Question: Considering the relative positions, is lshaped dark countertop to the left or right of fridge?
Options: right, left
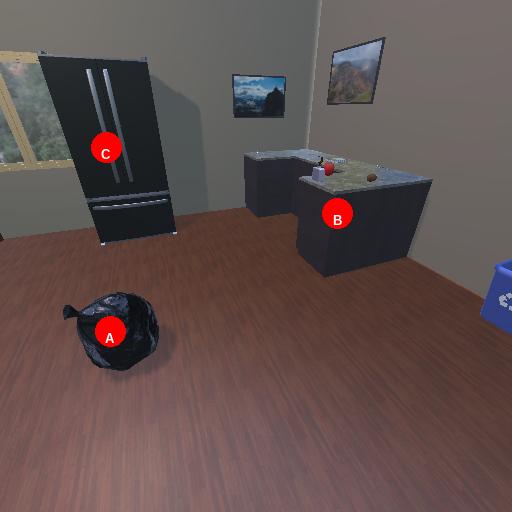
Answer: right